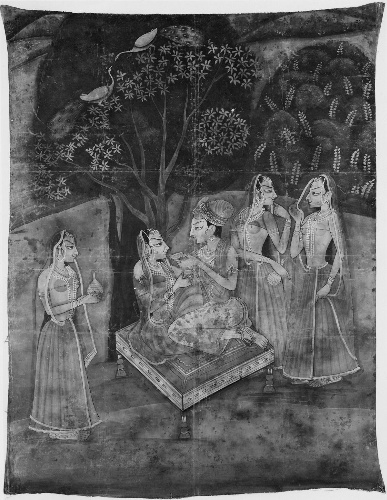
Date: 20th century
Object type: Wall hanging
Classification: Paintings
Medium: Wall hanging; ink, color, and gilt on cotton
Culture: India
Dimensions: 63 1/2 x 49 1/4 in. (161.3 x 125.1 cm)
Department: Asian Art
Credit line: Rogers Fund, 1969
Accession year: 1969
Repository: Metropolitan Museum of Art, New York, NY
Tags: Peacocks|Female Nudes|Drinking|Women|Radha|Krishna